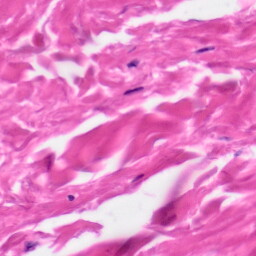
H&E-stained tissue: Skin